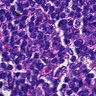
Metastatic tissue present: no